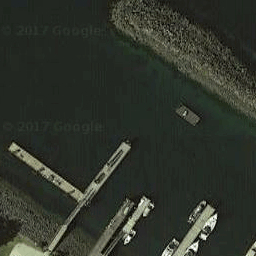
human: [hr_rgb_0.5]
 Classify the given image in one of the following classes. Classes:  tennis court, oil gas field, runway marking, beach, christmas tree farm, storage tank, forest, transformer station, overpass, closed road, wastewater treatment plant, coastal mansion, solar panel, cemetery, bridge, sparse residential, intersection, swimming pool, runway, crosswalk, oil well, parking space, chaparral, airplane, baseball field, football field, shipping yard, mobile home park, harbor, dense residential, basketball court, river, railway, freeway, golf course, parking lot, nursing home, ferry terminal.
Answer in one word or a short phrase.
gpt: ferry terminal